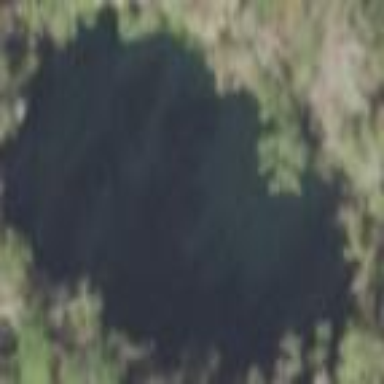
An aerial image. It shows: Sinkhole filled with water.